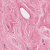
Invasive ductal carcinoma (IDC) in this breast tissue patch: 0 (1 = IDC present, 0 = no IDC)